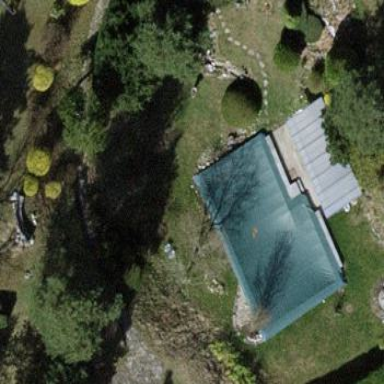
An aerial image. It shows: Swimming pool located in leisure land.